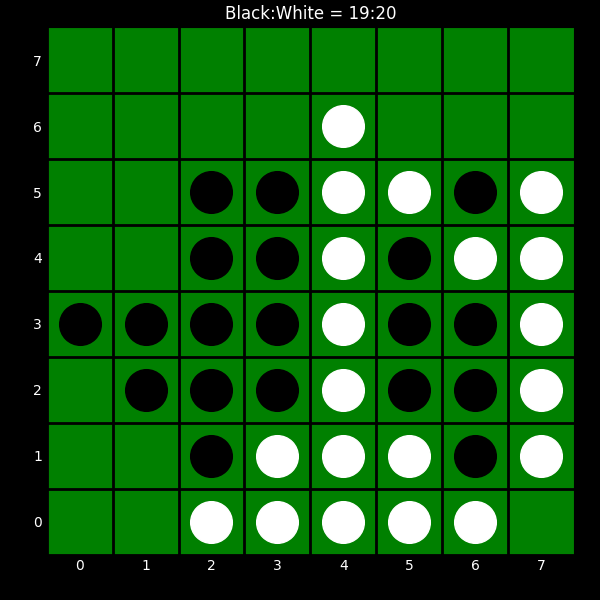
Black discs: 19
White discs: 20